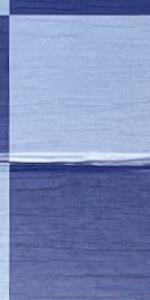
Label: Empty